Question: I'm developing an Android application which is using Google Maps v2 API and is finding the route between my location and another location. This app is acting as a client to another application on another Android device. The second device has no GPS connection. When I connect the two devices through socket the server (which is running on the second device) should receive the locations from the client and the route.
Now, my problem is with the route. I download the route on the first application and then I use this AsyncTask there to make the overlays on the map:
'''
/** A class to parse the Google Directions in JSON format */
private class ParserTask extends AsyncTask<String, Integer, List<List<HashMap<String,String>>> >{
// Parsing the data in non-ui thread
@Override
protected List<List<HashMap<String, String>>> doInBackground(String... jsonData) {
JSONObject jObject;
List<List<HashMap<String, String>>> routes = null;
try{
jObject = new JSONObject(jsonData[0]);
DirectionsJSONParser parser = new DirectionsJSONParser();
// Starts parsing data
routes = parser.parse(jObject);
}catch(Exception e){
e.printStackTrace();
}
return routes;
}
// Executes in UI thread, after the parsing process
@Override
protected void onPostExecute(List<List<HashMap<String, String>>> result) {
ArrayList<LatLng> points = null;
PolylineOptions lineOptions = null;
// Traversing through all the routes
for(int i=0;i<result.size();i++){
points = new ArrayList<LatLng>();
lineOptions = new PolylineOptions();
// Fetching i-th route
List<HashMap<String, String>> path = result.get(i);
// Fetching all the points in i-th route
for(int j=0;j<path.size();j++){
HashMap<String,String> point = path.get(j);
double lat = Double.parseDouble(point.get("lat"));
double lng = Double.parseDouble(point.get("lng"));
LatLng position = new LatLng(lat, lng);
points.add(position);
}
// Adding all the points in the route to LineOptions
lineOptions.addAll(points);
lineOptions.width(6);
lineOptions.color(Color.MAGENTA);
}
// Drawing polyline in the Google Map for the i-th route
mGoogleMap.addPolyline(lineOptions);
}
}
'''
It works fine on the first application. Then I connect to the other application and send the same String which I have downloaded for the routes. I have implemented the same AsyncTask for parsing the String but the application crashes.

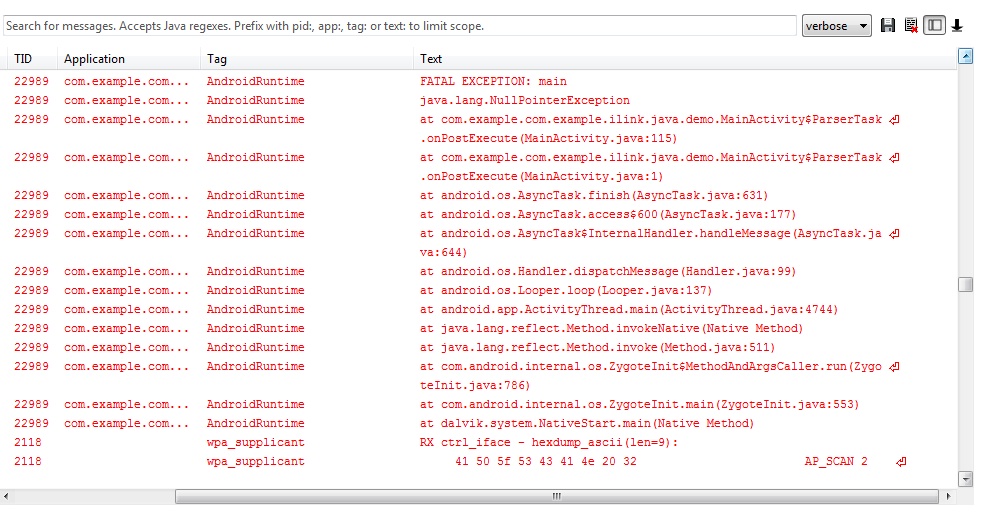
Answer: Notice that routes variable can be null if exception occures making result null in turn.
Regards,
Prateek